Question: I have a UIcollectionview cell will display a label and a small image on the right side of the label
The label can dynamically adjust the width and the image have to adjust the position based on the label width. And all of them must remain inside the cell.
I wish to know how to create this no matter programmatically or by storyboard, thanks
cell sample

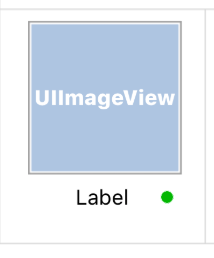
Answer: This may help you:
Use a view (yellow view) as container of label and your image (green circular dot)
<URL>
<URL>
---
Image:
<URL>
Container View (Yellow View)
<URL>
Label:
<URL>
Green Dot (Image)
<URL>
Settings of UILabel
##
### Result:
<URL>